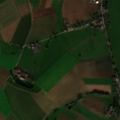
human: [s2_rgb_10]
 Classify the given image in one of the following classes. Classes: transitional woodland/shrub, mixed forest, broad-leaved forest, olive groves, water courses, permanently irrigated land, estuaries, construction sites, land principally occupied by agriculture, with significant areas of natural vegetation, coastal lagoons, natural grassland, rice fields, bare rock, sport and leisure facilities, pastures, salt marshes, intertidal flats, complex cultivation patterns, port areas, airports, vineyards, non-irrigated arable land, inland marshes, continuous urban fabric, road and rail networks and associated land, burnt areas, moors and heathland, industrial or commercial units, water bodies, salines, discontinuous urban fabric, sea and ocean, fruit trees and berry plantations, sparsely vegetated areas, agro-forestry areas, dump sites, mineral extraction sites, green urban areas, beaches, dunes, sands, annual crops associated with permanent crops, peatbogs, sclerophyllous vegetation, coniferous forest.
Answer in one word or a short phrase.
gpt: discontinuous urban fabric, non-irrigated arable land, pastures, complex cultivation patterns